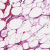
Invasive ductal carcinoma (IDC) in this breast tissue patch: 1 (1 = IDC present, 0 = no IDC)